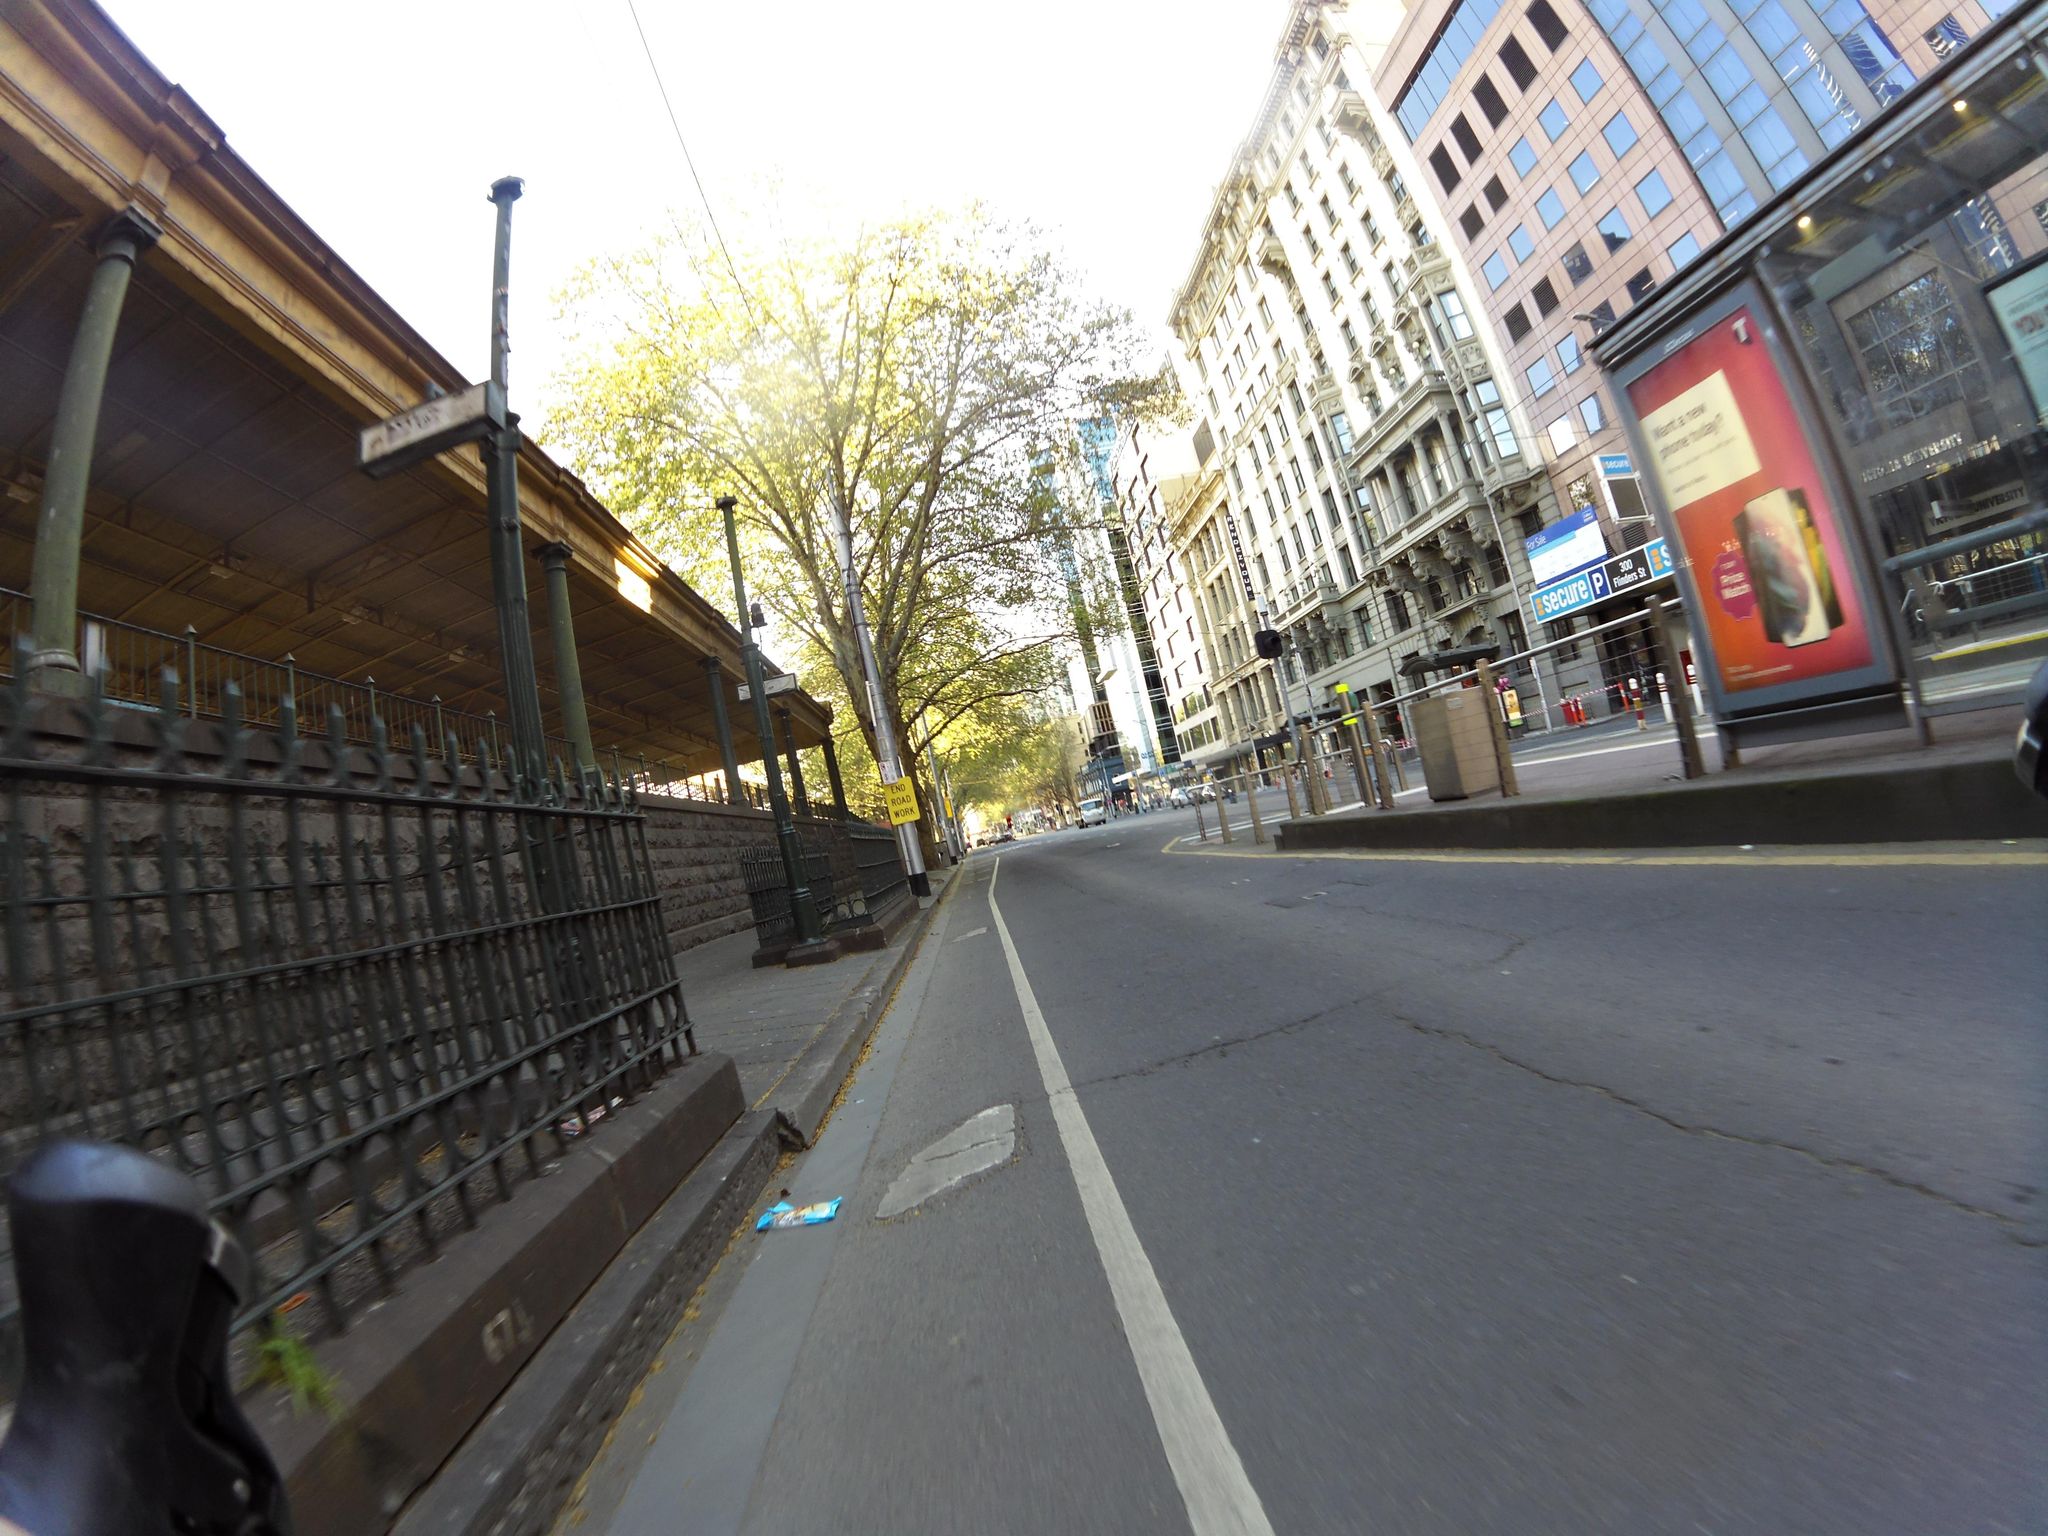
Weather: clear
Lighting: day
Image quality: good
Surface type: cycling surface
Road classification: footway, corridor, pedestrian
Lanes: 2
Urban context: urban centre
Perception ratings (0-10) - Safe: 6.5, Lively: 8.43, Beautiful: 7.21, Boring: 2.87, Depressing: 4.06, Wealthy: 7.92